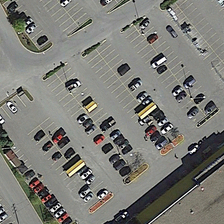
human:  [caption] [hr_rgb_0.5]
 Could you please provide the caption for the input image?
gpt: many cars are parked in the large parking lot .

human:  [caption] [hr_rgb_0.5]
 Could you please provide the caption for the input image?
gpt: many cars are parked in the large parking lot .

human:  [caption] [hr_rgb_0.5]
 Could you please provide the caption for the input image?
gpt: next to the parking lot is a broad road .

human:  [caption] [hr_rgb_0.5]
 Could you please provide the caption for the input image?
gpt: next to the parking lot is a broad road .

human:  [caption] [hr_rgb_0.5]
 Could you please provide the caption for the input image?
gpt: many cars are parked in the large parking lot .